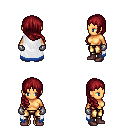
a pixel art fantasy rpg character, female body template, human, tanned skin, white trimmed cape, gold greaves, brunette right-swept hairstyle, metal gloves, maroon shoes, four views (front, back, left, right), 2x2 character sprite sheet, small pixel art, hard edges, no anti-aliasing